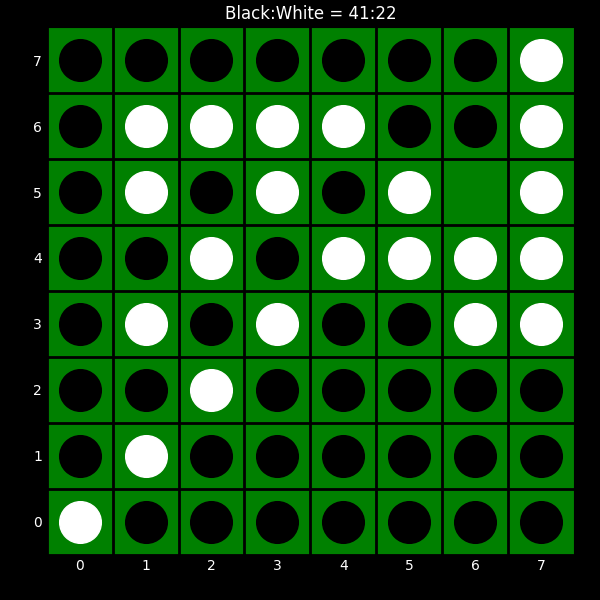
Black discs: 41
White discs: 22